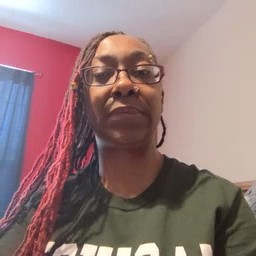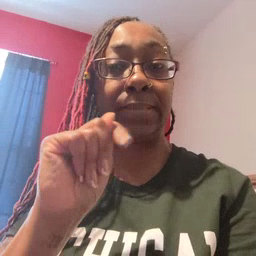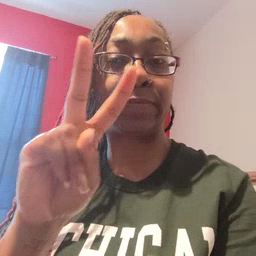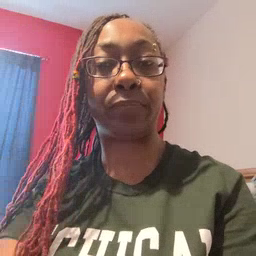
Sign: TV